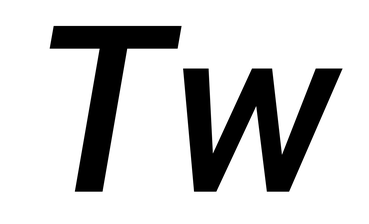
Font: Roboto-Italic_Medium_Italic